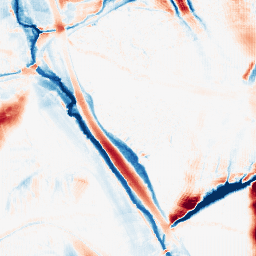
Category: morphological
Decomposition family: morphological_ellipse
Decomposition parameters: operation: average
width: 20
height: 50
Upsampling method: fft_zeropad
Upsampling parameters: scale: 8
Upsampling scale: 8